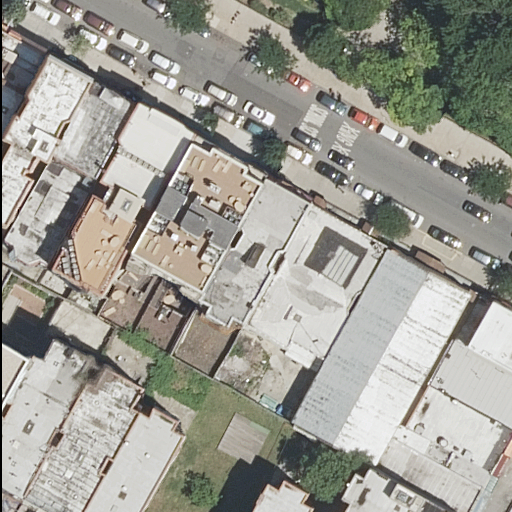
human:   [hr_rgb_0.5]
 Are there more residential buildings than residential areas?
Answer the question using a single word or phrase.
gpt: yes

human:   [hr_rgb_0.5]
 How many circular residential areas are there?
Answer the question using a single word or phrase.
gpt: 0

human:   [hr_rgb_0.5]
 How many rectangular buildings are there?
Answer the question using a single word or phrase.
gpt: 6

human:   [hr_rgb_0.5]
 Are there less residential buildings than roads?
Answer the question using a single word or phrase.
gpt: no

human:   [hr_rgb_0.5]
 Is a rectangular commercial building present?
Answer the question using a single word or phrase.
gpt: no

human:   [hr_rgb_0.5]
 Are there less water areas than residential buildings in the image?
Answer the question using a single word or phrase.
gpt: yes

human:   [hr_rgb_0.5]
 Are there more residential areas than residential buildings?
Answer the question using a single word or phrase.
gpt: no

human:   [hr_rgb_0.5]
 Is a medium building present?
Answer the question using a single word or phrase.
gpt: yes

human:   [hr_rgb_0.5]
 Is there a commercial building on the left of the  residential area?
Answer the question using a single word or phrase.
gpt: no

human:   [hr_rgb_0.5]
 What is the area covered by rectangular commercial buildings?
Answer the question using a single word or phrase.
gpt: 0m2

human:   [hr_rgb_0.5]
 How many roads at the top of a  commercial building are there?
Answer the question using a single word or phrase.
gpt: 0

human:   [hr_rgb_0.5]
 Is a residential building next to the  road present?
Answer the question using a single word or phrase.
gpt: yes

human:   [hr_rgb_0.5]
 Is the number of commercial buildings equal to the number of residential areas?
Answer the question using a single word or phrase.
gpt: no

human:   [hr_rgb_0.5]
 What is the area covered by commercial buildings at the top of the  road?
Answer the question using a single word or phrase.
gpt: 0m2

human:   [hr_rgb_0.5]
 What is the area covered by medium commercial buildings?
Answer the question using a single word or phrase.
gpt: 0m2

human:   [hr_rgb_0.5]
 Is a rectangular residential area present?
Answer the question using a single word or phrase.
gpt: yes

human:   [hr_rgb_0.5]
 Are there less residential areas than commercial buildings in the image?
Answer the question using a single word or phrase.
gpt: no

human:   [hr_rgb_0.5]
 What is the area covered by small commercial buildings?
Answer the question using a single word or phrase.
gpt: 0m2

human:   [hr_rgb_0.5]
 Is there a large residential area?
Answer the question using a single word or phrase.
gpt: yes

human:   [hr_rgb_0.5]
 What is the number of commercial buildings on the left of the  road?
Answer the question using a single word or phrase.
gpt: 0

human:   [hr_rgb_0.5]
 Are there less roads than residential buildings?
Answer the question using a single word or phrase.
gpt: yes

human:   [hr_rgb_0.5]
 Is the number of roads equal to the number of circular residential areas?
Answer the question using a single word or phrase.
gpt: no

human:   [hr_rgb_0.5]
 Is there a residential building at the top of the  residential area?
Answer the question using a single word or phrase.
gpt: no

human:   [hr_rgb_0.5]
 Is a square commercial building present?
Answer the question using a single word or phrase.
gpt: no

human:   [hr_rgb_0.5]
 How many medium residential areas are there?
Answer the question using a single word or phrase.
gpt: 0

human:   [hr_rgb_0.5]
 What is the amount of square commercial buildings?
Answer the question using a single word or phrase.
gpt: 0

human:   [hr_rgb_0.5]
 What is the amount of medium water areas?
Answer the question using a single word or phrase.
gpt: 0

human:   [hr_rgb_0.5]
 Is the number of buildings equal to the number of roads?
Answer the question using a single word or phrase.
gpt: no

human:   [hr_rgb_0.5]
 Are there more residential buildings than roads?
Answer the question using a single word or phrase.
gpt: yes

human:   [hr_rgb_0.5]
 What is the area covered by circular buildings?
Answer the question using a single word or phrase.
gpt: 0m2

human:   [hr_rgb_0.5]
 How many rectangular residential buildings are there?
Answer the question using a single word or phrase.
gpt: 6

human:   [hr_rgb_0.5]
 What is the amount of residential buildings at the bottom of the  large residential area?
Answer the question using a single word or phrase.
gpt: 17

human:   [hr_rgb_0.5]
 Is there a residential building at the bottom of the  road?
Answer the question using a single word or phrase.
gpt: yes

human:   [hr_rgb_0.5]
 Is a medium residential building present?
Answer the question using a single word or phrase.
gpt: yes

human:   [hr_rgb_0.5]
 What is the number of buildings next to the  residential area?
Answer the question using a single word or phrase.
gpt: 17

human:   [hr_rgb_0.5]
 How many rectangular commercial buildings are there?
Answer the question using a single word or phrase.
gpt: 0